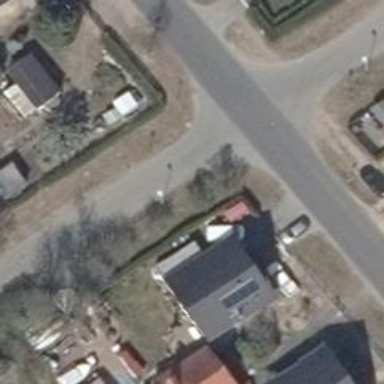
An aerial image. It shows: Road with "give way" sign.